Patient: sex M, age 45
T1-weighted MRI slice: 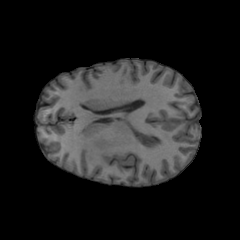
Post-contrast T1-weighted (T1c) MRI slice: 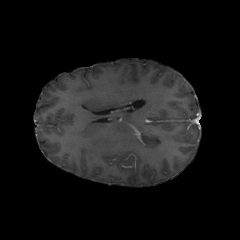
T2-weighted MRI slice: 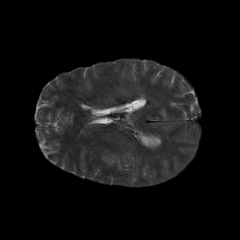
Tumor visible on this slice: yes
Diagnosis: Astrocytoma, IDH-mutant
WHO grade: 2